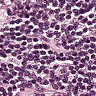
Metastatic tissue present: no